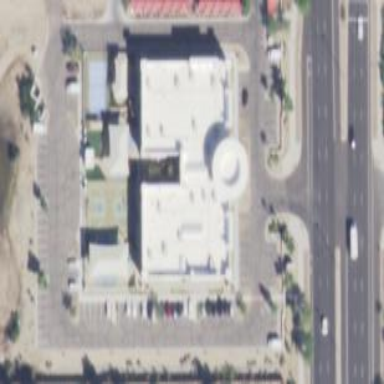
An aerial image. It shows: Kindergarten building.